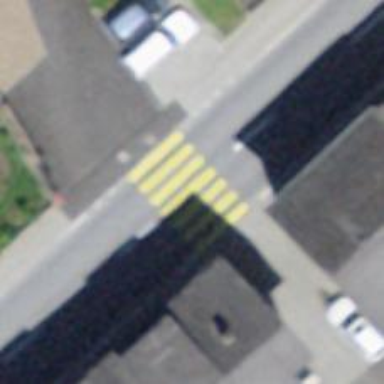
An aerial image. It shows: Zebra crossing for pedestrians.